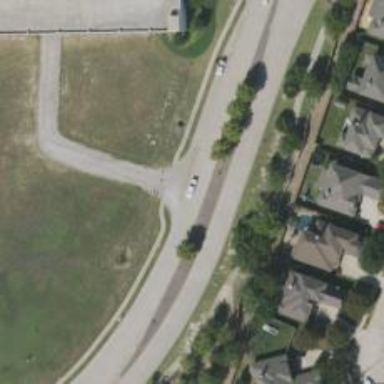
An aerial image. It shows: Tertiary road with separate sidewalks.